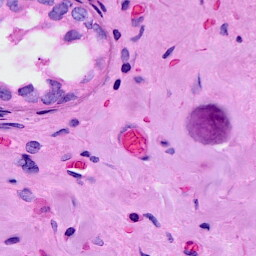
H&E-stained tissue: Breast